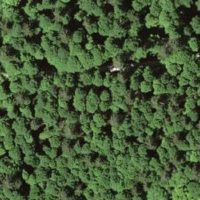
EUNIS habitat code: 44
Species observed at this site:
Caltha palustris